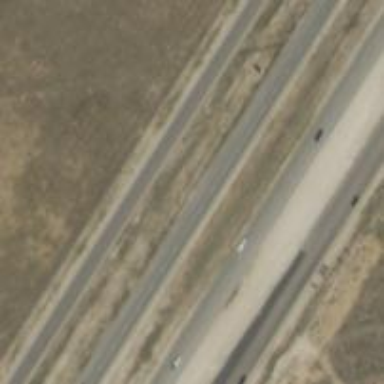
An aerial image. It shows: Tertiary road with frontage road along it.